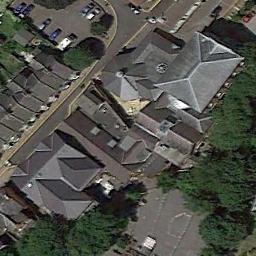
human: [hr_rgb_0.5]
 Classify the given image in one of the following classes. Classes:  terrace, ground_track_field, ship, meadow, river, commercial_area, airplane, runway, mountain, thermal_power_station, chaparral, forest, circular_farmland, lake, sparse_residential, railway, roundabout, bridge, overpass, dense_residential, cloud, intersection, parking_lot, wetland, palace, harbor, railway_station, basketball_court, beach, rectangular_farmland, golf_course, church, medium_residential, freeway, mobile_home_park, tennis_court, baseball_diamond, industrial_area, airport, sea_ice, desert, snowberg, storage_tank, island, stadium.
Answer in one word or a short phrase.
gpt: church